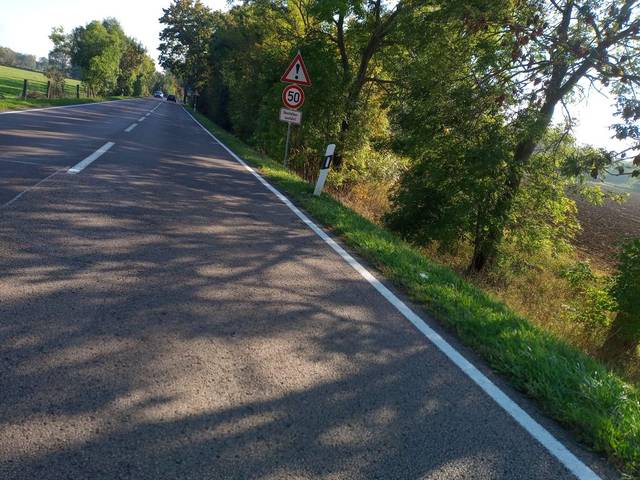
Region: Germany
Coordinates: 51.371, 12.032